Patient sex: M
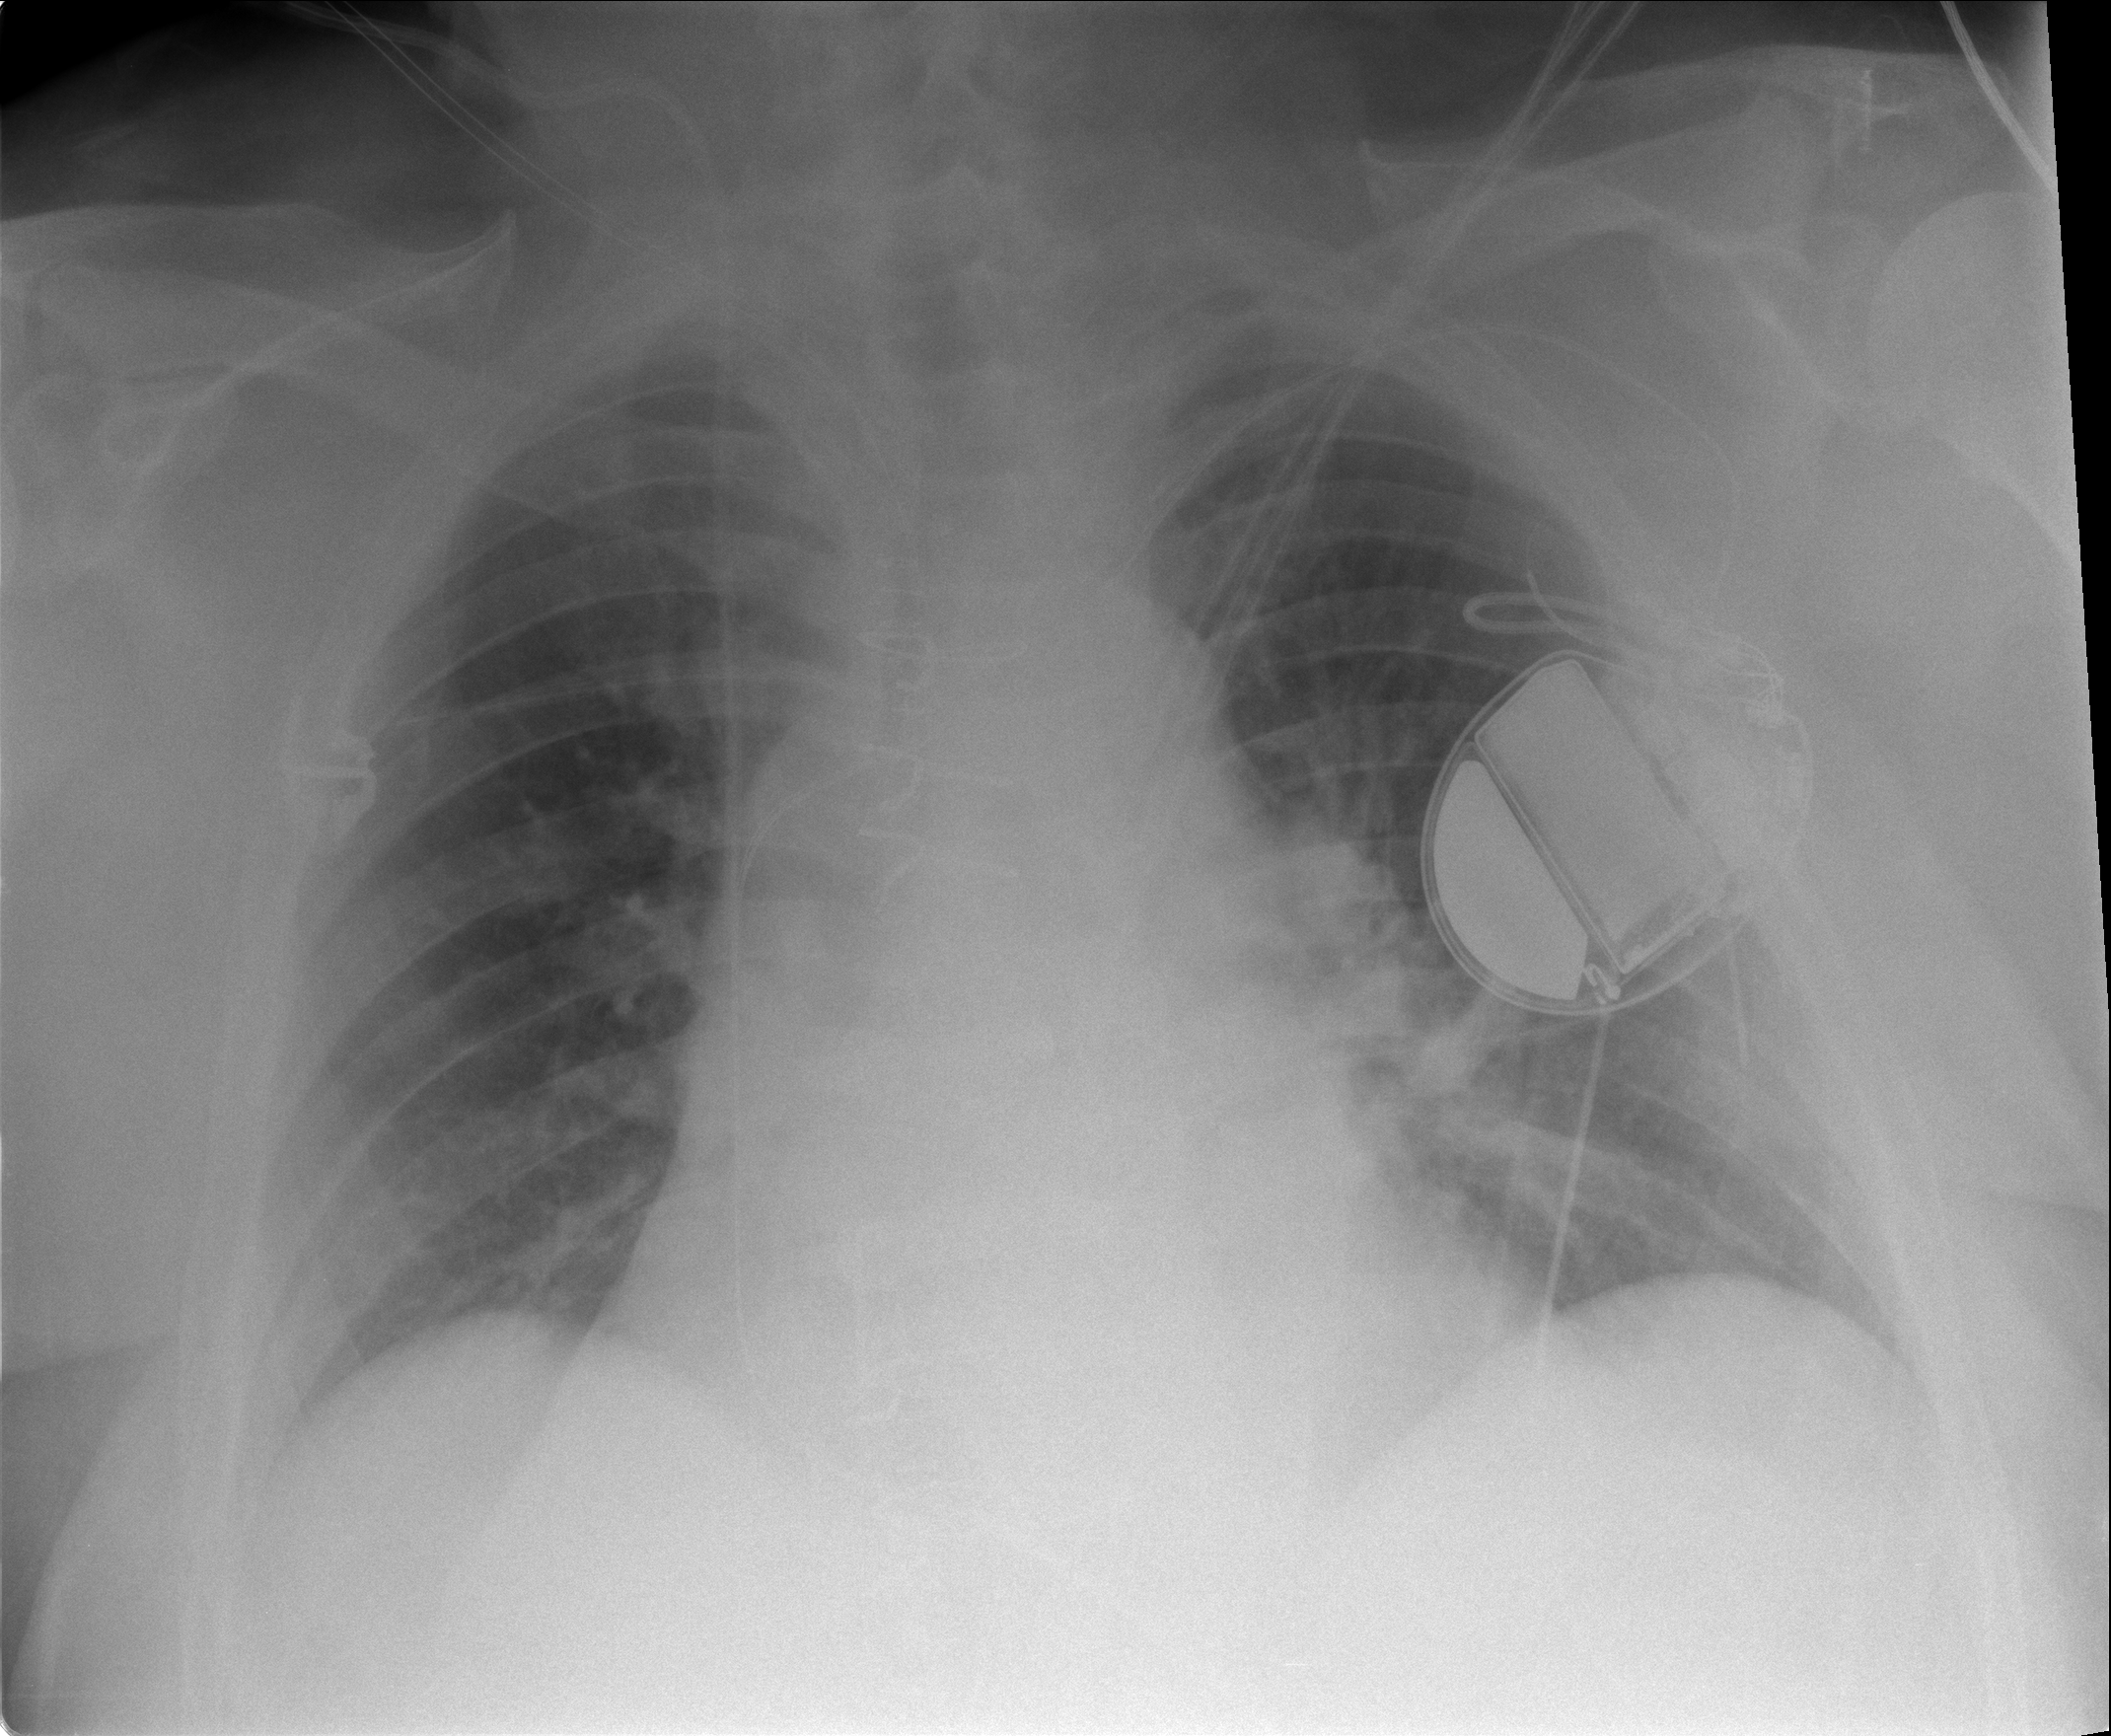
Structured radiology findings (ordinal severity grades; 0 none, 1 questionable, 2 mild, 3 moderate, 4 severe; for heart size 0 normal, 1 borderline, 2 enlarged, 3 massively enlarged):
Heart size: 1
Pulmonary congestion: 0
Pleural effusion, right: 0
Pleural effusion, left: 0
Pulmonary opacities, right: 0
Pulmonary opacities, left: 0
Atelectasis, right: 2
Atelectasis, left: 2